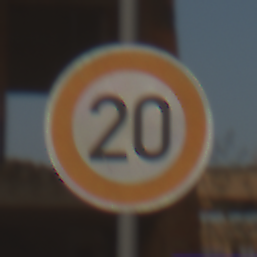
Verkehrszeichen: Geschwindigkeit20
Umgebung: Roofed, Suburban
Tageszeit: SunriseSunset
Wetter: Clear
Licht: Natural
Jahreszeit: NotSpecified
Kontrast: MediumContrast